Question: ## Necessary Background Info
I know the title is specific to my project, so allow me to explain the background of my problem.
I run a website that stores and displays entrance theme listings for various wrestlers, tag teams, pay-per-view shows, and so forth (which I call "Entities"). I am doing a complete refactor, doing mots of the code from scratch, and am reconsidering how I store entrance music listings.
It is possible for each Entity (which would contain one record per human being) to have been in multiple Organizations. For example, the wrestler Kevin Nash (as a person) has been in WWE, WCW, and TNA. Kevin Nash has also had multiple "gimmicks", or characters, sometimes appearing across multiple organizations. For example, Kevin Nash has been known: in WWE as Diesel and by his real name; in TNA as only his real name; and in WCW as Vinnie Vegas, Oz, and his real name.
This is how I most recently decided to store this information:

In 'entity_types', I would store the Entity Type of "wrestler" for wrestlers such as Kevin Nash. Kevin Nash would then have an entry in 'entities', which would represent him as a person. Next, Kevin Nash's multiple gimmicks (which, remember, can extend across multiple Organizations) would each be stored in the 'entity_gimmicks' table; records would include "Diesel", "Vinnie Vegas", "Oz", and "Kevin Nash" (for when he has appeared as himself, or a characterization of himself).
Within 'entity_instances' I would store every instance where one of Kevin Nash's gimmicks has appeared in a particular organization. For example, there would be entries for:
- - - - -
And, of course, 'organizations' would store the companies in which a wrestler has appeared.
## The Question at Hand
Now to my question. When a user views a wrestler's theme listing page, I want them to see, e.g., all of Kevin Nash's entrance themes that he used in a particular company (say WWE). This listing would ideally show a listing of themes, for gimmicks used by this person. Let's say Kevin Nash, first as Diesel, used the themes "Abc" and "Def". Then, after leaving the company and returning as Kevin Nash himself, he used the themes "Ghi" and "Jkl".
At first glance, one would simply say that the code could retrieve first the gimmicks, then the themes in each gimmick, and order them based on the order of the gimmicks. The problem with this, however, is that it is within the realm of possibility for a wrestler to switch between gimmicks. For example, John Doe could have first been called "The Crusader", then known as John Doe, then back again as "The Crusader", each with new entrance music. If "The Crusader" is one gimmick entry, how would the themes stored under that gimmick mesh with the themes stored under the "John Doe" gimmick?
This is the conundrum I face. I could add an 'entity_org_sort_order' column to the 'themes' table, but that could potentially be a nightmare when my administrators go to edit a wrestler's theme listing.
Can anybody see a solution that would solve my problem? Even if it means going back to the drawing board to reconsider how I store all of this information, I am willing to consider that.
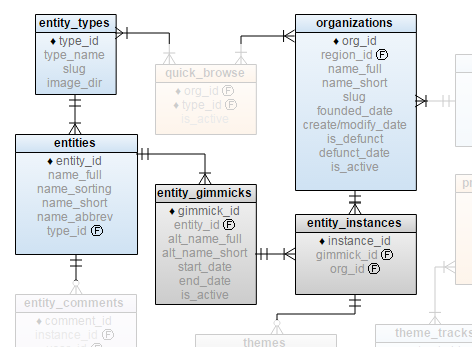
Answer: Apologies for the late answer on this. I came across it as I search "wrestling", being a fan, and curious to see if there were any wrestling-related questions on the site!
Your project sounds interesting. I don't know if you ever solved the problem but I would have looked at your entities and split them into your own table. So you mention , , , and . Your relationships would then look like this:
- -
With these two relationships, you could then find what gimmicks Kevin Nash used in WWE, or for which organisations he wrestled under his real name.
Entrance themes gets complicated. Do you want to associate a theme with a person or a gimmick? I'd personally associate a theme with a gimmick, and usually a gimmick change sees a wrestler adopt a new piece of music. I can't really think of any gimmick changes where a wrestler's used the same theme across it. So now you have:
-
Using Laravel, these relations would yield the following tables:
- 'people'- 'gimmicks''person'- 'organisations'- 'entrance_themes''gimmick'- 'gimmick_organisation'
You can then find what themes a wrestler has used in an organisation by listing their gimmicks for that organisation, and then the entrance themes for that subset of gimmicks.